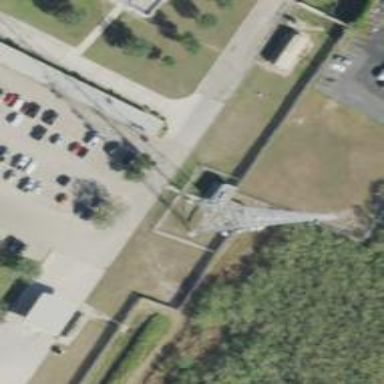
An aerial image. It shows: Communication mast tower.